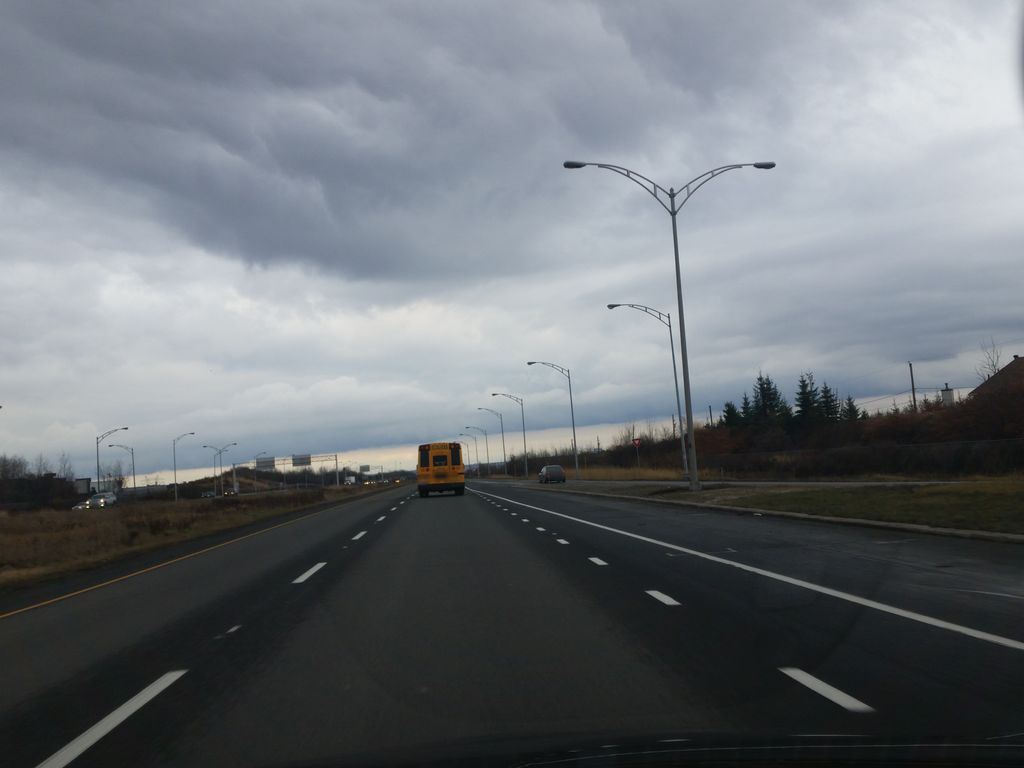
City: quebec_city